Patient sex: F
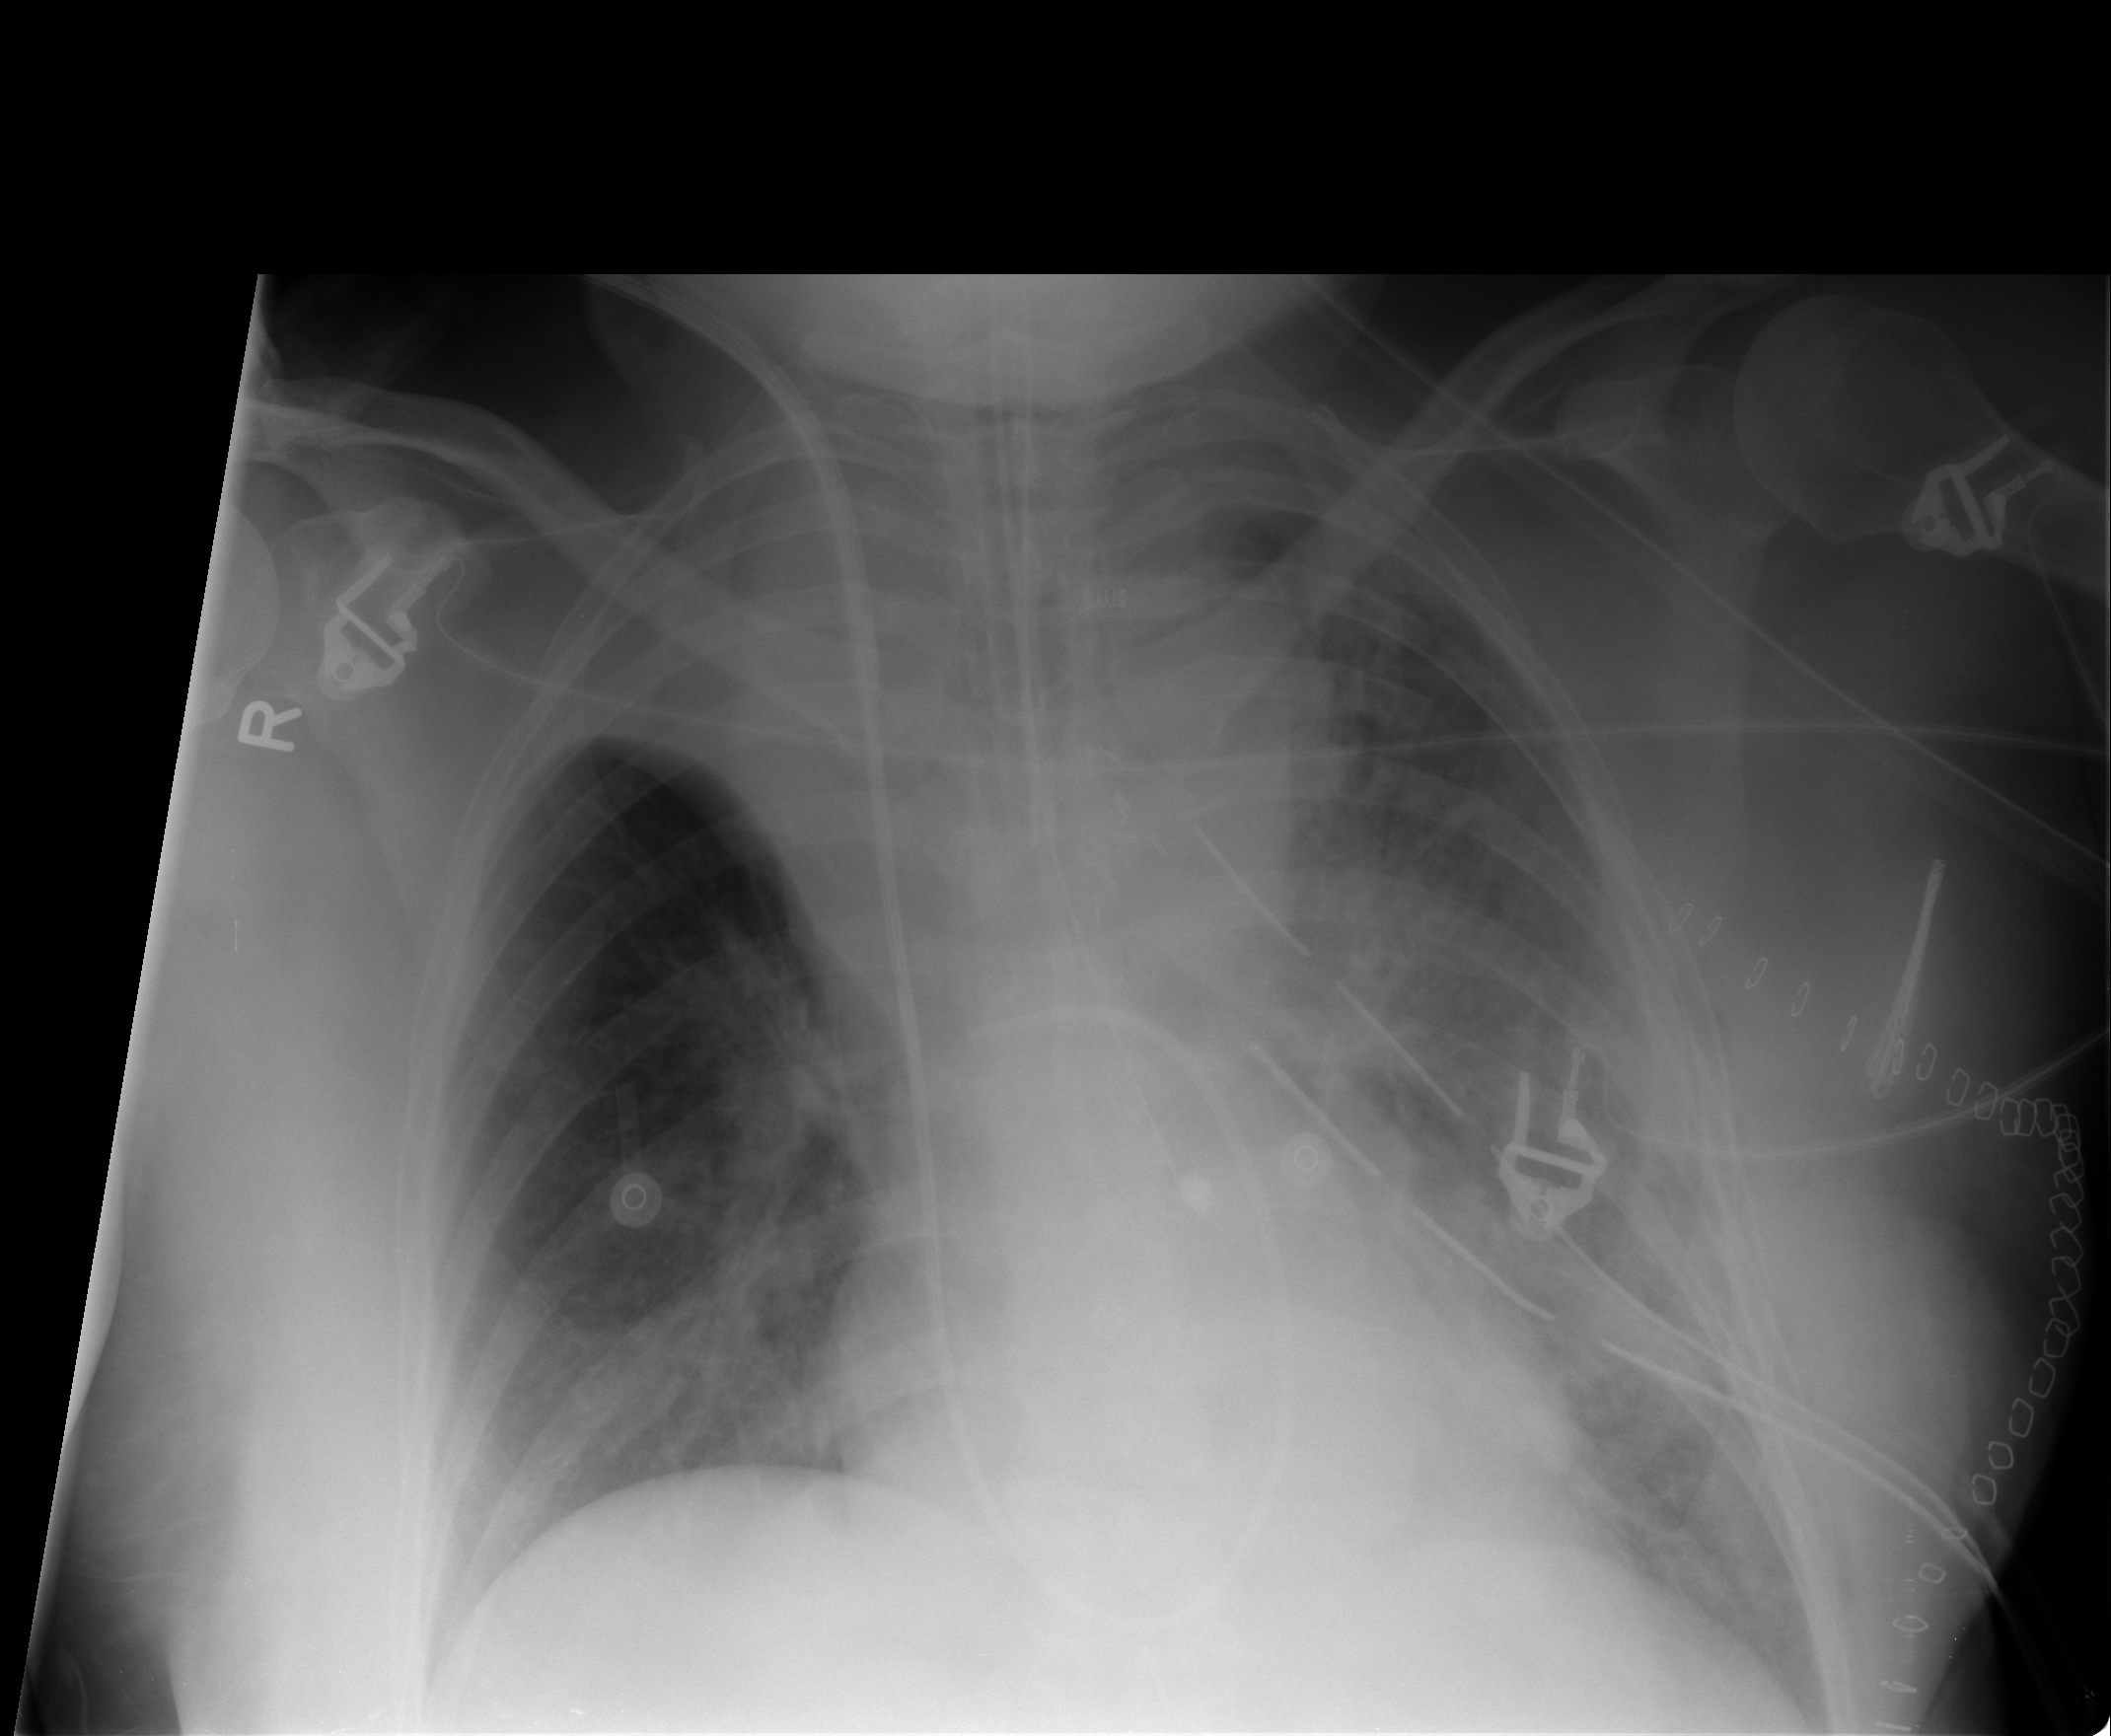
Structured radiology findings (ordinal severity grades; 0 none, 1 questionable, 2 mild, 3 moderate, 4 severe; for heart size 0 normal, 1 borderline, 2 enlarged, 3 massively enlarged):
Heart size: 0
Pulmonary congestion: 0
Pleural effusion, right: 0
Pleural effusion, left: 0
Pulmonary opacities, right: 0
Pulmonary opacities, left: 1
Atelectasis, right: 0
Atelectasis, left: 3